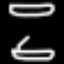
Label: hourglass